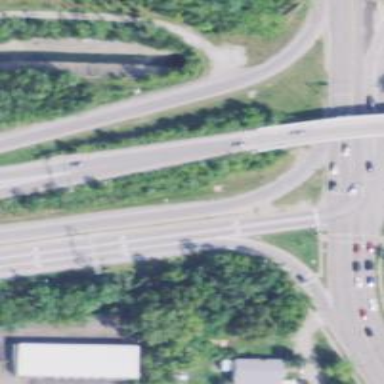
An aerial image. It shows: Motorway junction.